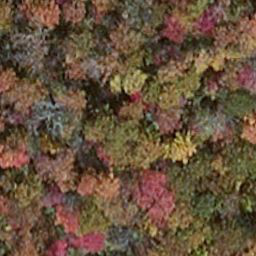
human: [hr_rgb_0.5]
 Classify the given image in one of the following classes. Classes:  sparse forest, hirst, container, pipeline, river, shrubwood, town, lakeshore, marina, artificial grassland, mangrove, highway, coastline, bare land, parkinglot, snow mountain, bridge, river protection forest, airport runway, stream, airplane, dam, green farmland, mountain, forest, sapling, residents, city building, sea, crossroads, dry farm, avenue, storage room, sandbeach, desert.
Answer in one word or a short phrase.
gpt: mangrove